Interaction volume radius: 10 \u00c5
Interaction volume height: 45 \u00c5
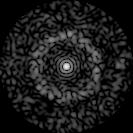
Disorder parameter: 0.8227